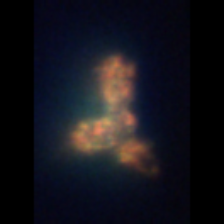
Taxon: Unknown_detritus
Group: Unknown